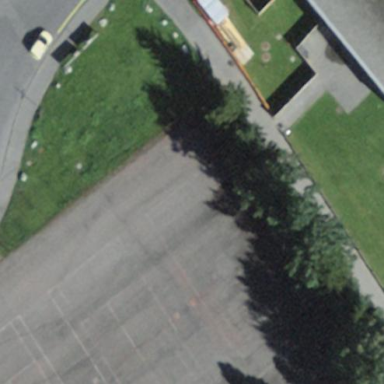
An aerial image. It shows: Asphalt tennis court on pitch.